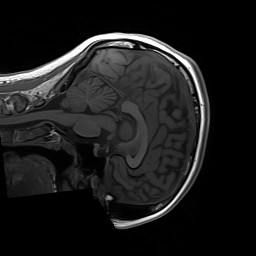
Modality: T1w
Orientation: sagittal